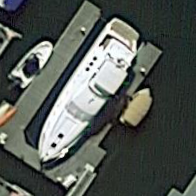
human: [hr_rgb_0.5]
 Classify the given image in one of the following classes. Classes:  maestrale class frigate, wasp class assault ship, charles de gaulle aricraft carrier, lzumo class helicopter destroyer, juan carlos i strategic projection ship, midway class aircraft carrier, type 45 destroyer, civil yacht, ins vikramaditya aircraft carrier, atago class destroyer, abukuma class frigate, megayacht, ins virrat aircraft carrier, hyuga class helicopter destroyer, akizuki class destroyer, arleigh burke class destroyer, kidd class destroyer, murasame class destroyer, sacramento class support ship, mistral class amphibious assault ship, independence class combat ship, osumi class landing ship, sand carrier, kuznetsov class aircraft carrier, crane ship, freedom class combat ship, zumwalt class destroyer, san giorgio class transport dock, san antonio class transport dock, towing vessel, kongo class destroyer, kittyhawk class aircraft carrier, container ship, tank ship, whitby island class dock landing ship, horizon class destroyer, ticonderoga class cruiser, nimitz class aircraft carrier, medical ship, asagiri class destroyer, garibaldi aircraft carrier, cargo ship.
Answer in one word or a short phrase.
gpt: Civil yacht